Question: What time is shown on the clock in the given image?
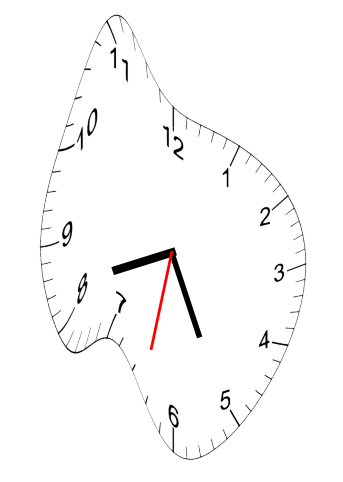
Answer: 08:25:32